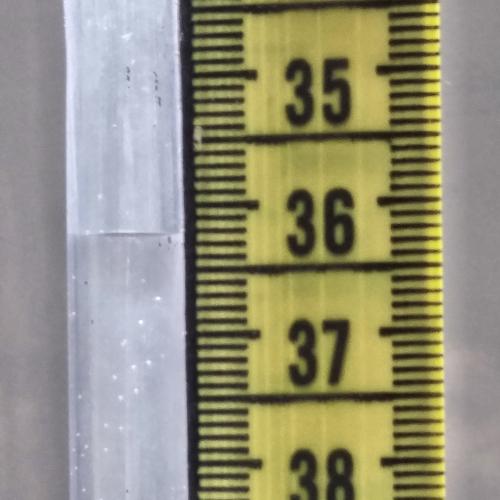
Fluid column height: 36.2 cm